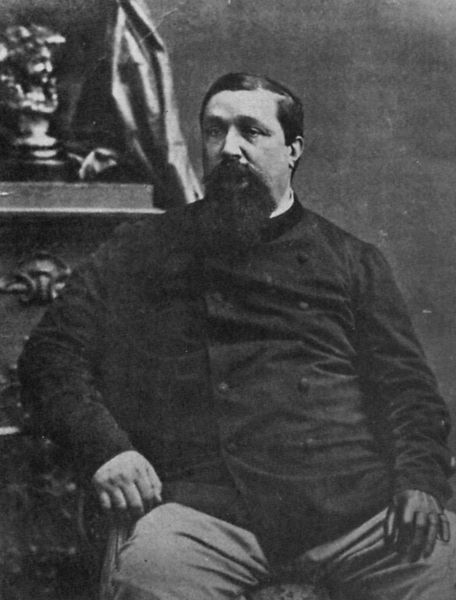
Titel: Pierre Bonaparte
Künstler: Andrè Adolphe Eugené Disdéri
Standort: Paris
Institution: Bibliothèque Nationale.
Schlagwörter: dunkel, hand, kopf, mann, schatten, weiß, impressionismus, mädchen, sitzen, finger, frankreich, frau, frisur, grau, haar, handschuh, hell, hintergrund, licht, mund, nase, ohr, reden, schwarz, stirn, stuhl, säule, blick, tuch, bart, hemd, hose, jacke, regal, wand, augen, bärtig, falten, gesicht, kragen, sockel, vollbart, bildnis, herr, hände, portrait, porträt, vorhang, auge, figur, haare, mantel, sitzend, kinn, knopf, potrait, scheitel, kamin, statue, vase, beine, relief, wangen, kommode, schrank, armlehne, kaminsims, lehne, sitz, schwer, arbeiter, dick, falte, seitenscheitel, brauen, büste, atelier, maler, faltenwurf, glatt, plastik, podest, knöpfe, oberkörper, foto, fotografie, fett, künstler, schwarzweiß, stehkragen, schritt, photo, sims, beleibt, kulisse, gelehrter, breit, fotographie, bildhauer, doppelreihe, des, jakce, sagen, breitbeinig, nadar, korpulent, doppelreiher, pomade, daguerotypie, zweireiher, uge, prothese, augue, dicker, fats waller, kopfleiste, lockere haltung, proudhon